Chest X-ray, AP view. Patient: 49 years old, sex M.
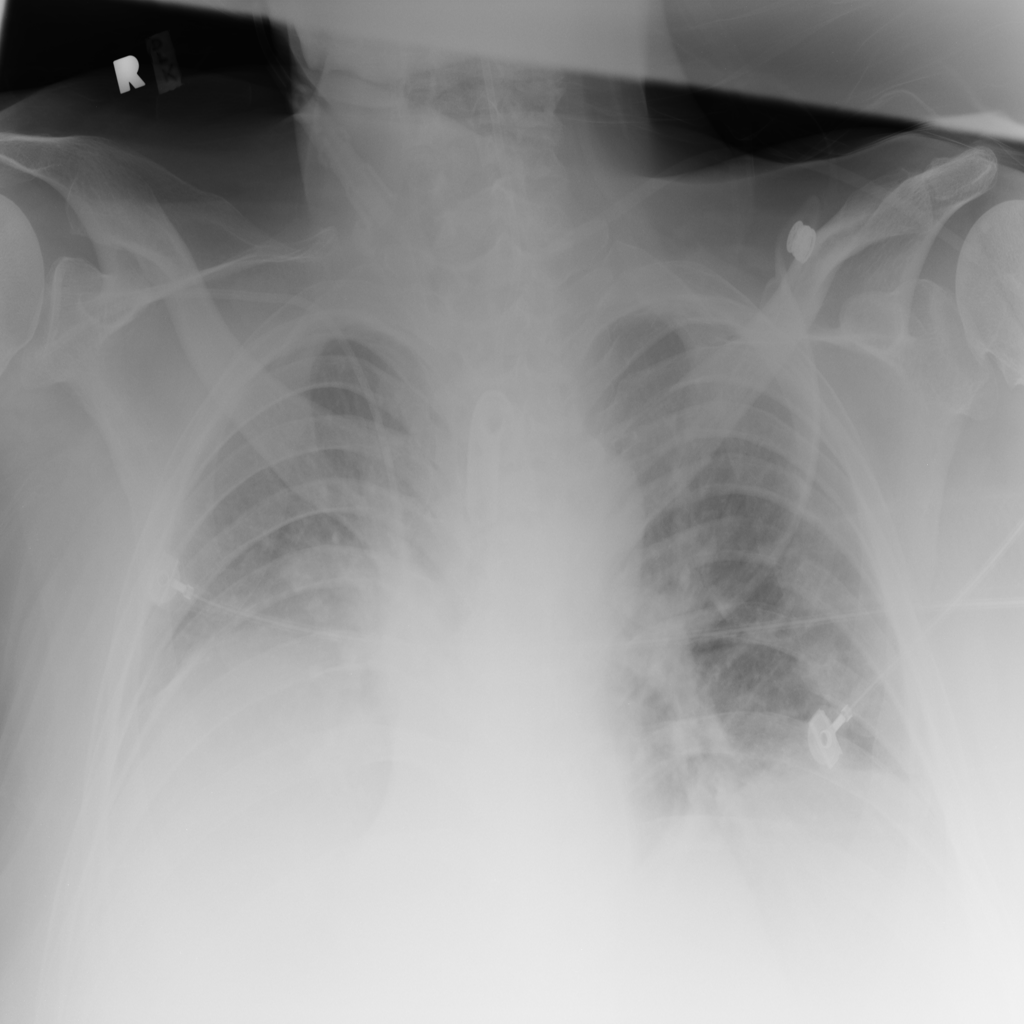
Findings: No Finding